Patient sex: F
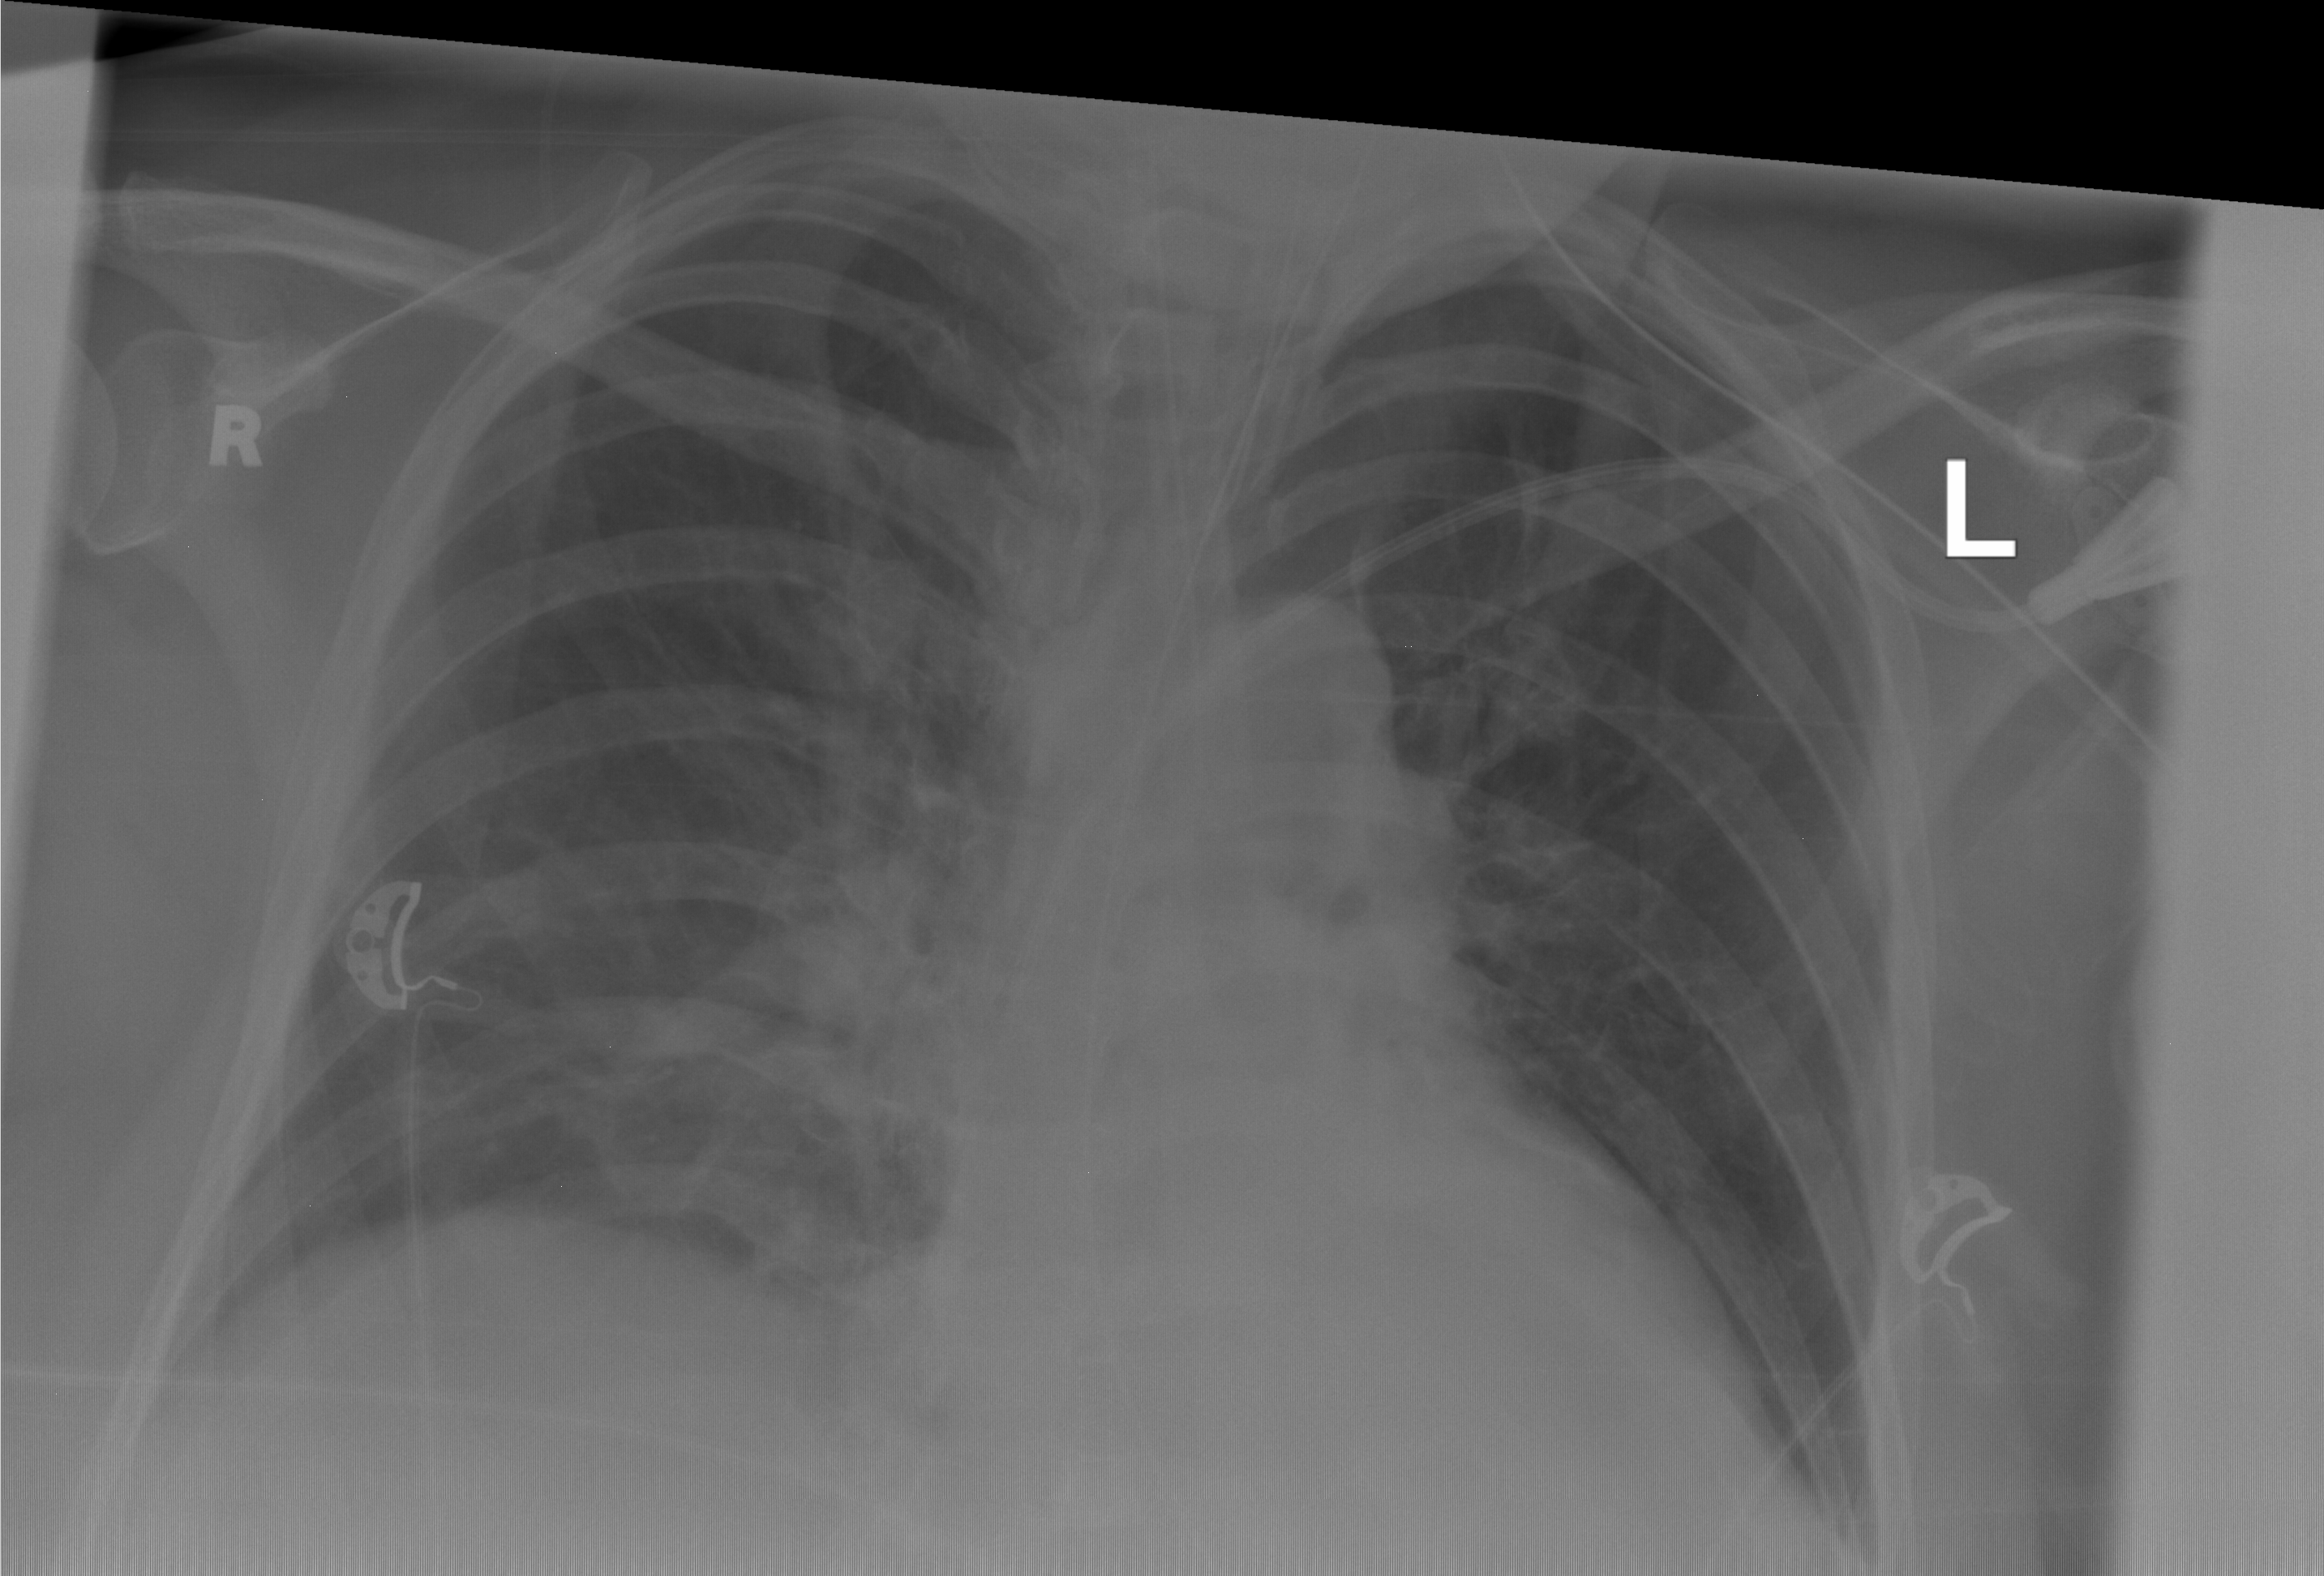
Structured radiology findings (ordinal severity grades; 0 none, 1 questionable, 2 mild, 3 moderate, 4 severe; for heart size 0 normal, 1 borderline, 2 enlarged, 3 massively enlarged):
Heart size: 0
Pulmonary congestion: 0
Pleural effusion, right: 0
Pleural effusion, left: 0
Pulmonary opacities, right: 0
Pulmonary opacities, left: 0
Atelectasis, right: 2
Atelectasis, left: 0